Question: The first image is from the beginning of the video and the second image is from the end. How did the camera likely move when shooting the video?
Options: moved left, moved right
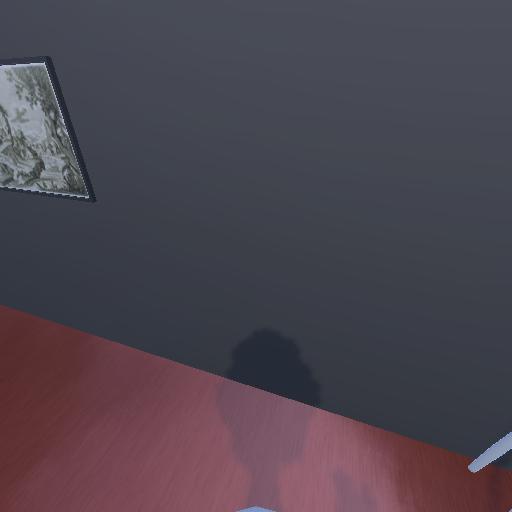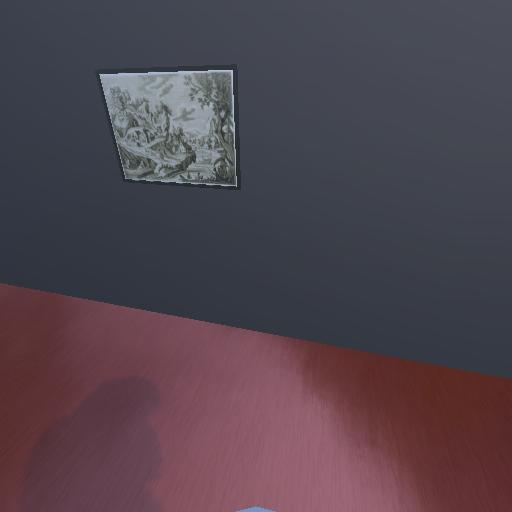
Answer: moved left